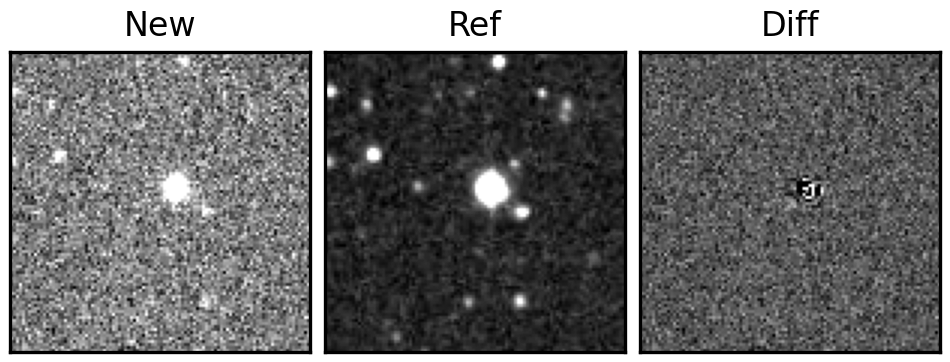
Label: bogus